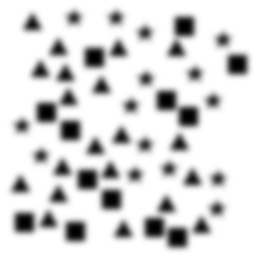
Squares: 13
Triangles: 20
Stars: 15
Total shapes: 48